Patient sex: M
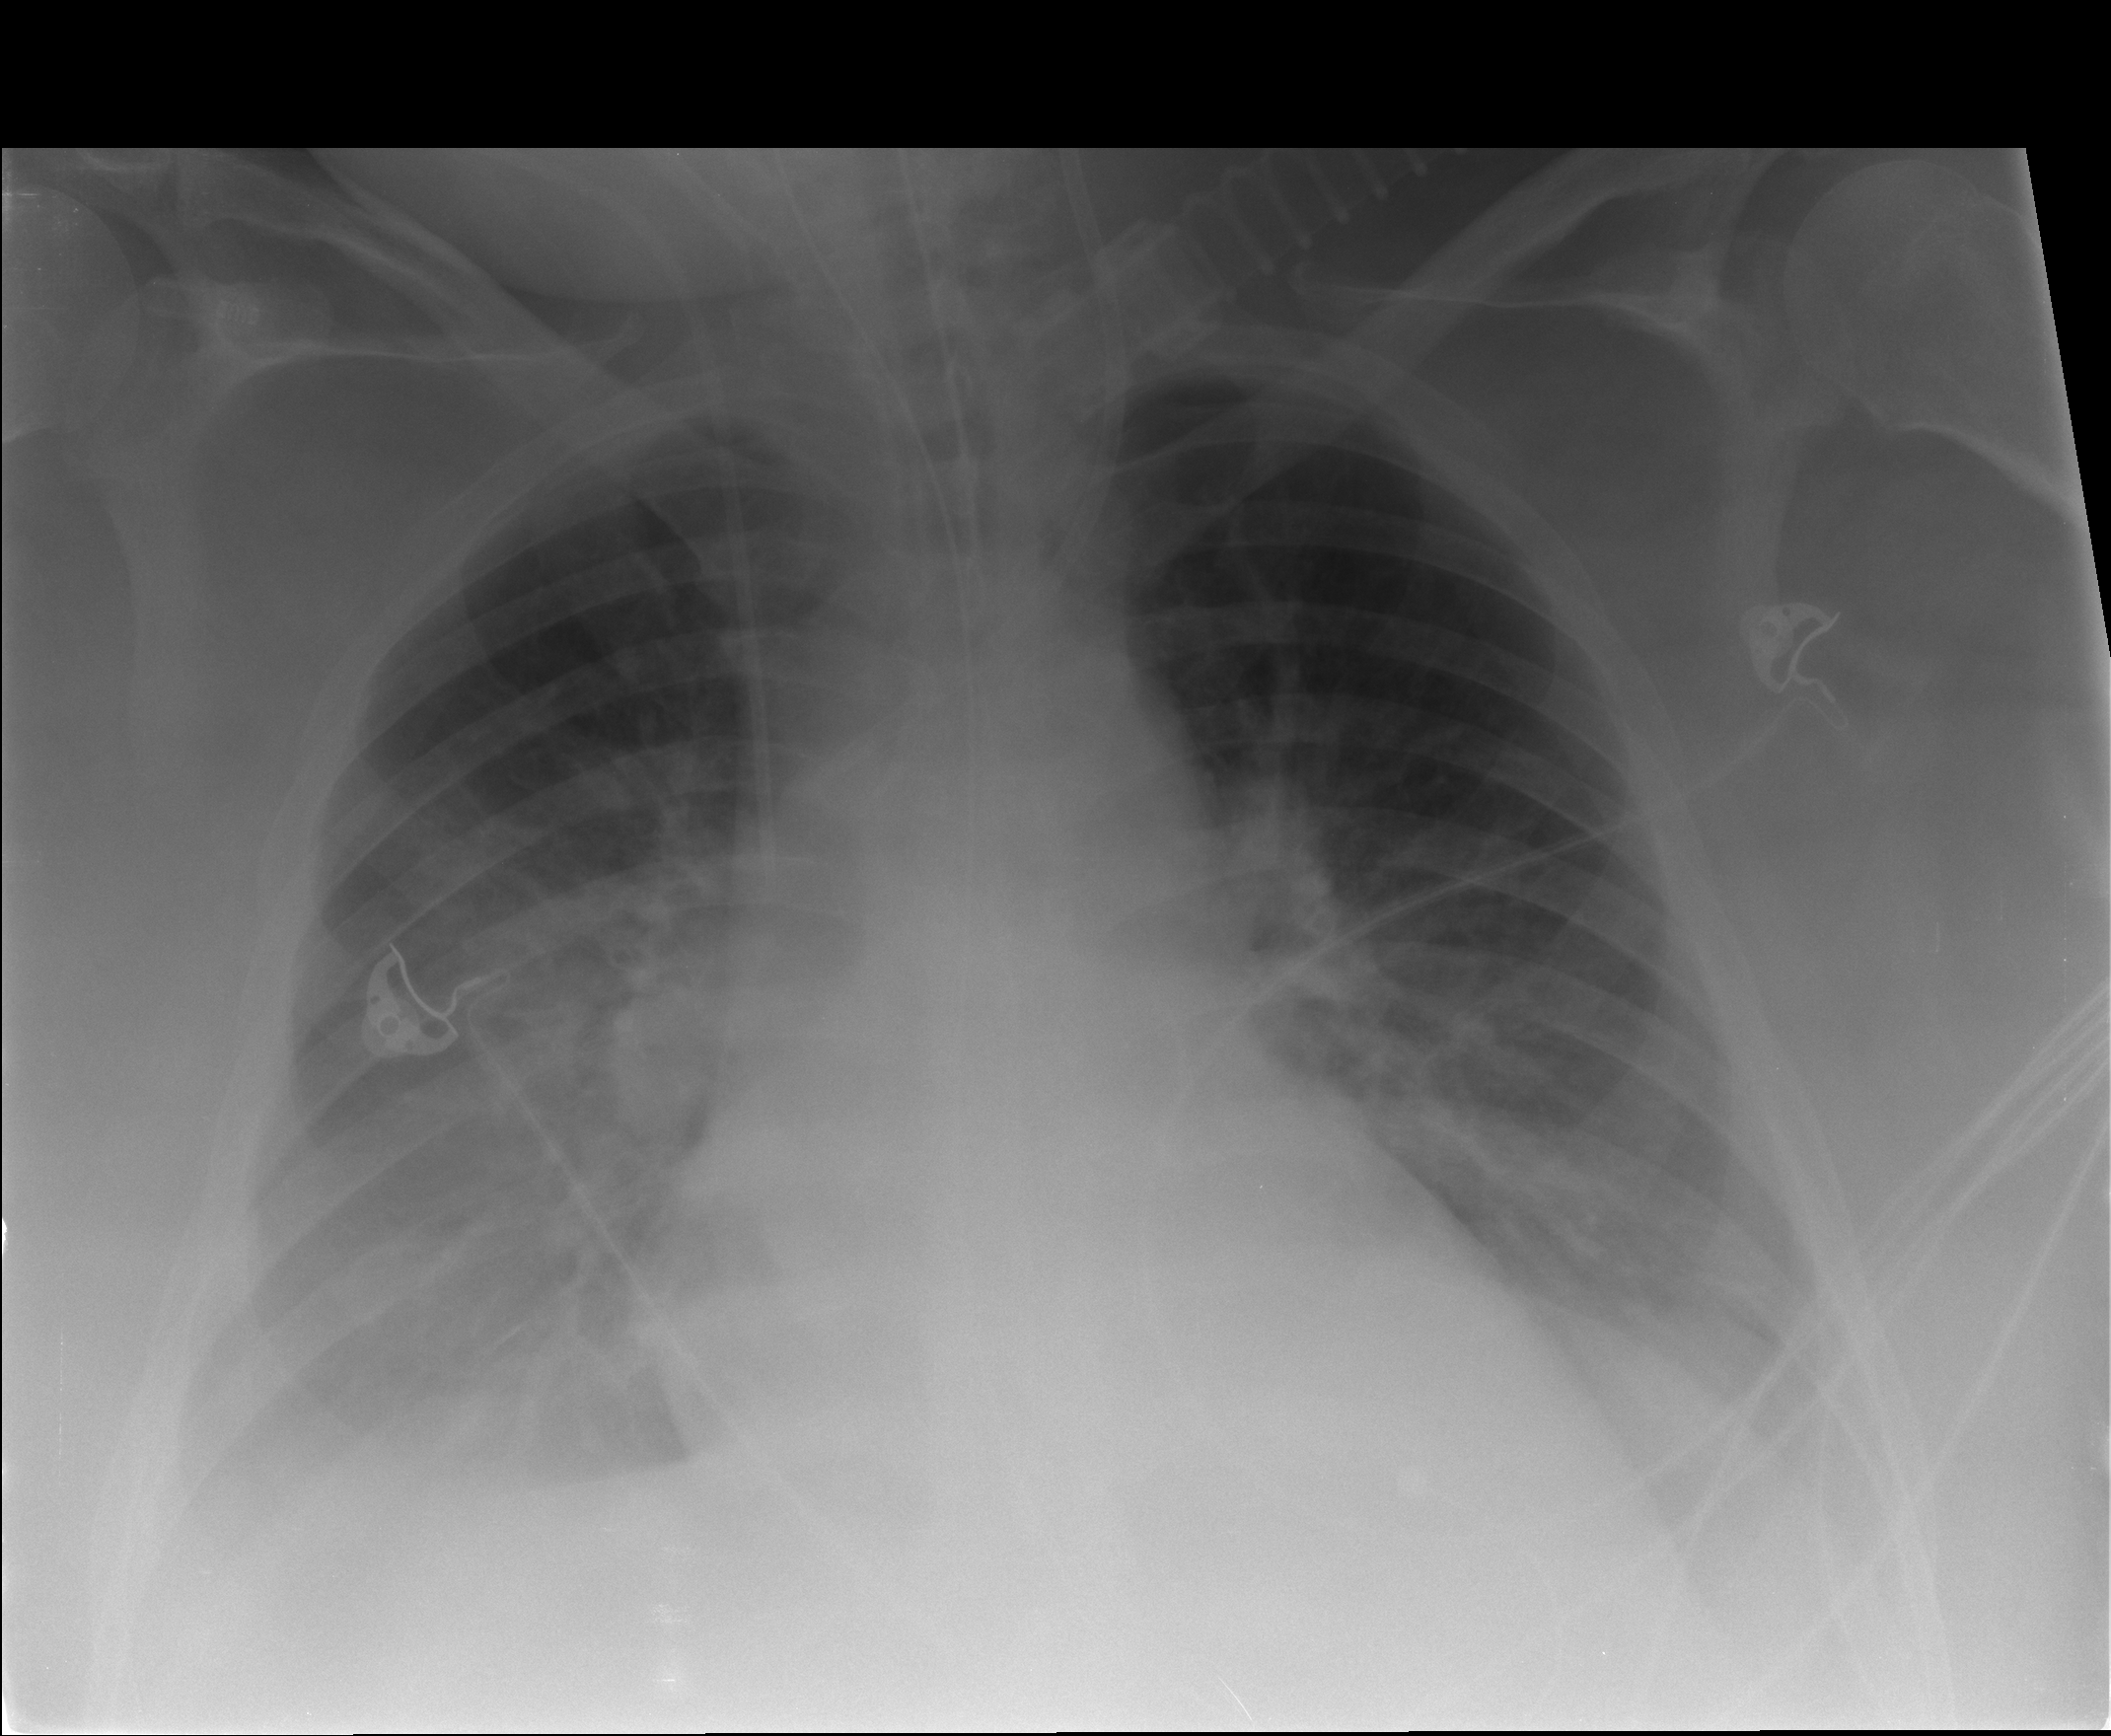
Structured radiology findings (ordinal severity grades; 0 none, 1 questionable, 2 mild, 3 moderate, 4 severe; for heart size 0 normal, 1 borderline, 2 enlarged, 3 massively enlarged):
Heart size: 2
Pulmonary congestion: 2
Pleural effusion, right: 3
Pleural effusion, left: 2
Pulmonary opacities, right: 2
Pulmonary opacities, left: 0
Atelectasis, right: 2
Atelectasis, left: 2